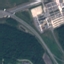
Land use / land cover: Highway